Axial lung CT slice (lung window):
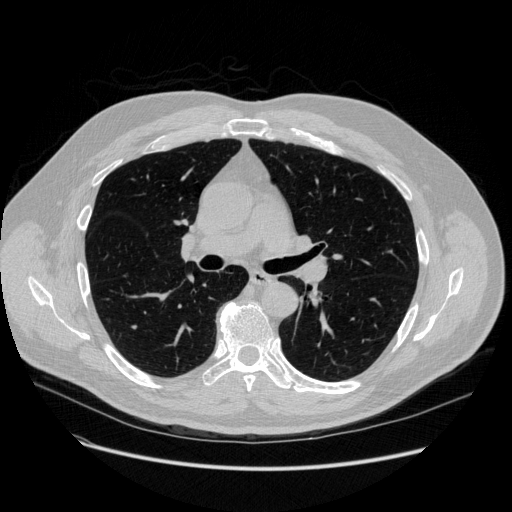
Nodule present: no